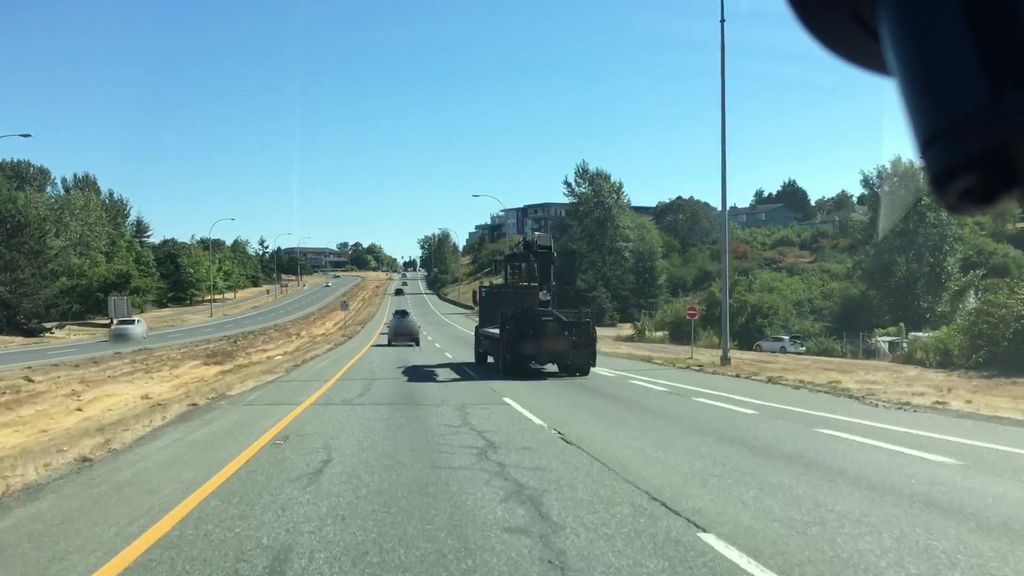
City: victoria